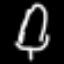
Label: leaf